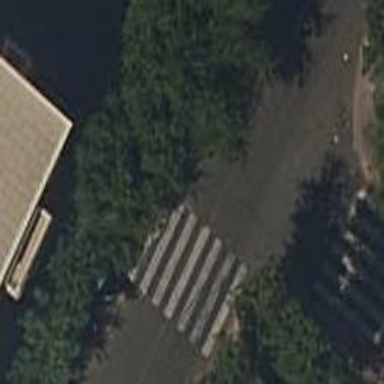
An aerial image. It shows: Pedestrian road.